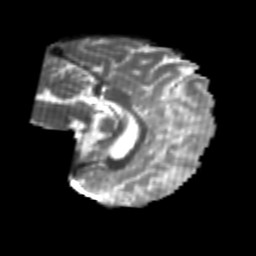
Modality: T2w
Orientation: sagittal
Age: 22
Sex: male
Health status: healthy
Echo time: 0.074 s